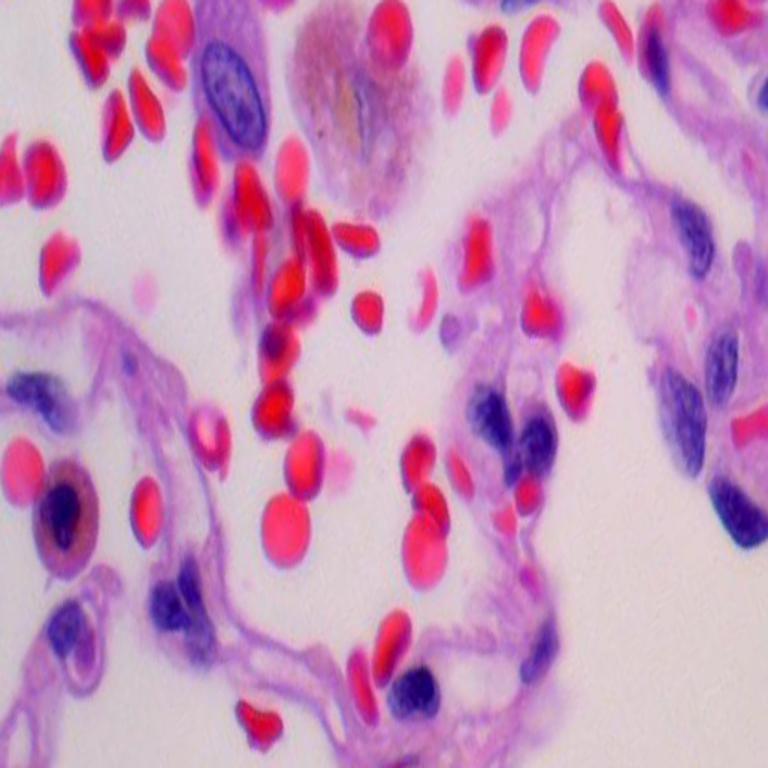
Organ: lung
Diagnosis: benign